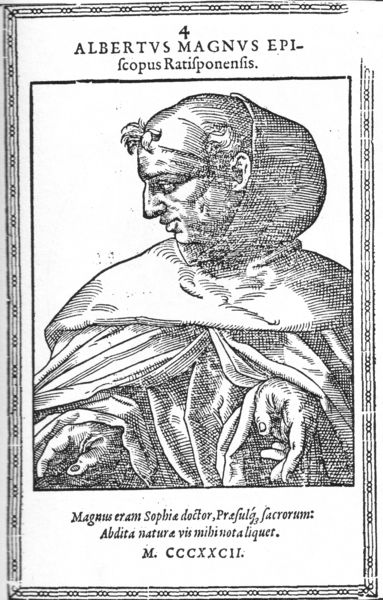
Titel: Bildnis des Albertus Magnus
Künstler: Tobias Stimmer
Institution: (Seriendruck)
Schlagwörter: hand, kopf, mann, schatten, umhang, weiß, finger, geste, grau, haar, kleid, licht, mund, nase, ohr, profil, schwarz, stirn, zeichnung, blick, haube, alt, kappe, mütze, architektur, falten, gesicht, kragen, rahmen, bildnis, gesten, hände, portrait, porträt, auge, geistlicher, gewand, haare, kutte, mantel, blatt, kinn, lippen, holzschnitt, schrift, rahmung, haltung, grafik, graphik, rand, bischof, könig, inschrift, glatze, zahlen, ornamente, faltenwurf, striche, schild, buch, druck, druckgraphik, schnitt, druckgrafik, schraffur, schraffuren, schwarz weiß, radierung, stich, titel, seite, text, buchstaben, buchdruck, pfarrer, ziffer, priester, segen, segnen, segnung, rechteckig, mönch, heiliger, plan, gezeichnet, querschnitt, viereck, kaputze, doktor, römisch, kapuze, pater, tonsur, latein, lateinisch, dominikaner, regensburg, albert, seriendruck, kleriker, überswchrift, albertus, profilbildnis, serifen, magnus, stirnlocke, abertus magnzs, albertus magnus, blbertus magnus, 4, albertus magnus regensburg buchtitel, doktorarbeit kupferstich, sopia, epi, cccxxcii, ratisponensis